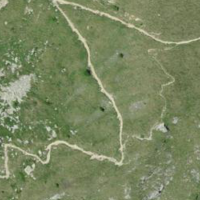
EUNIS habitat code: 26
Species observed at this site:
Parnassia palustris
Allium victorialis